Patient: sex M, age 61
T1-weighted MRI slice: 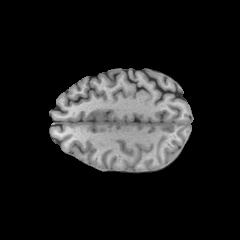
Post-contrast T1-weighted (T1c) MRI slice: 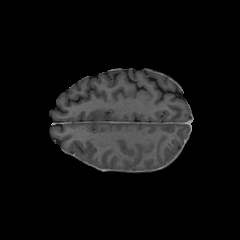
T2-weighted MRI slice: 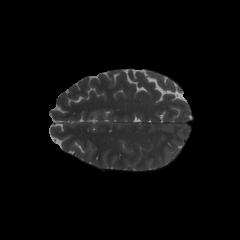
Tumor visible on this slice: no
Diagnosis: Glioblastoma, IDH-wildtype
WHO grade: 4